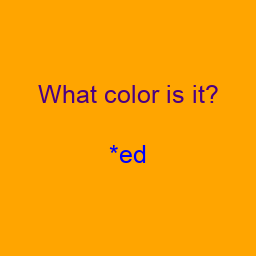
Color: blue
Color name shown: red
Background color: orange
Question text color: indigo